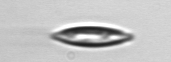
Label: pennate